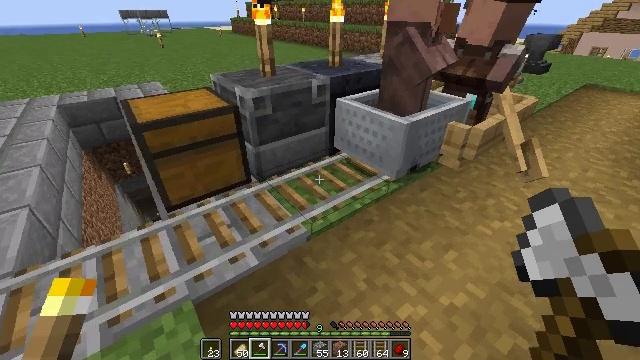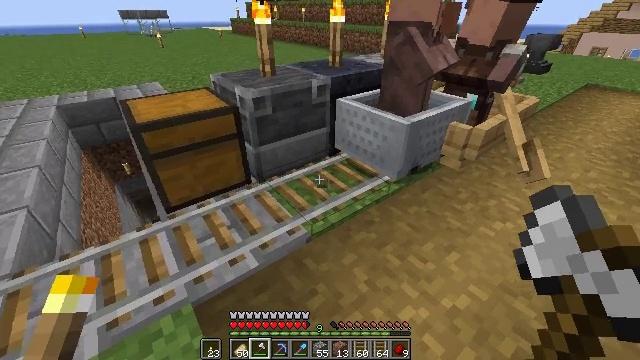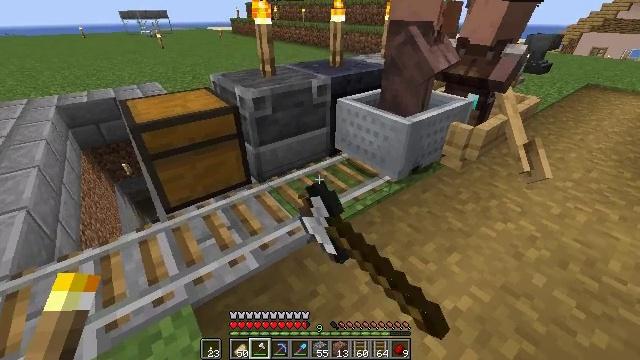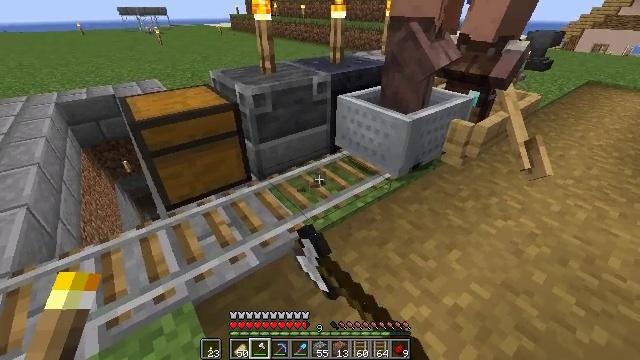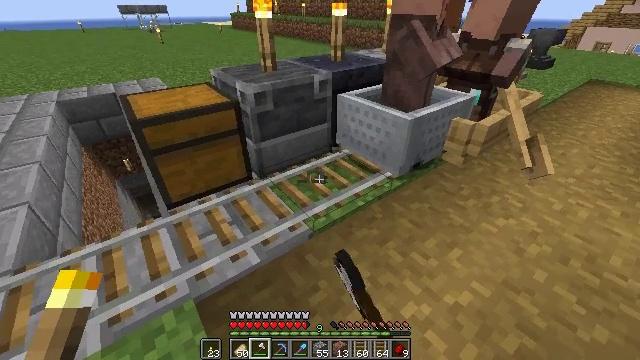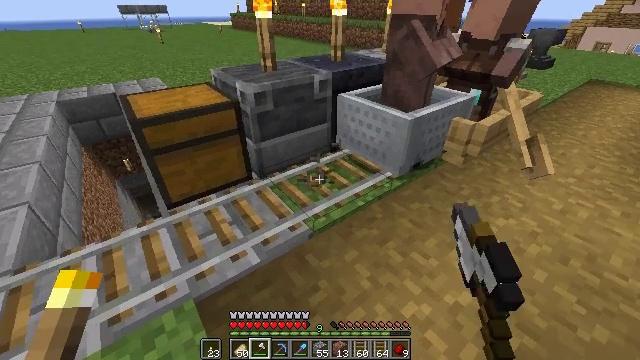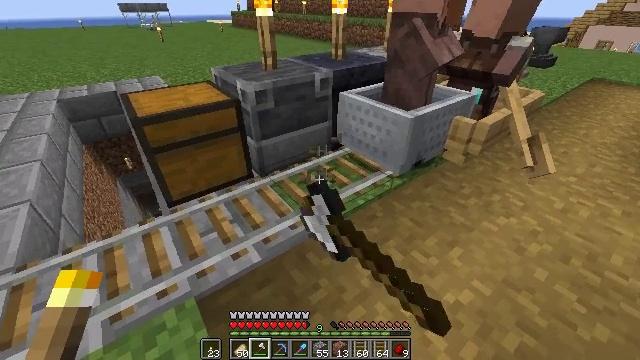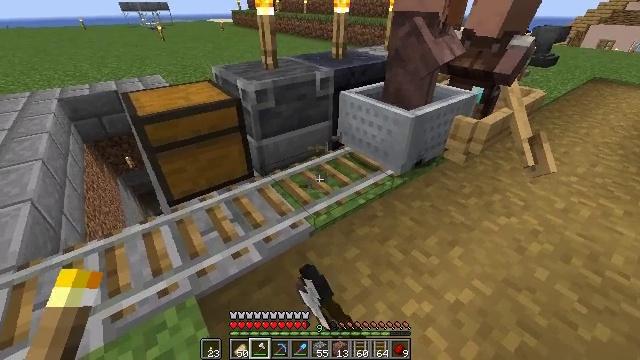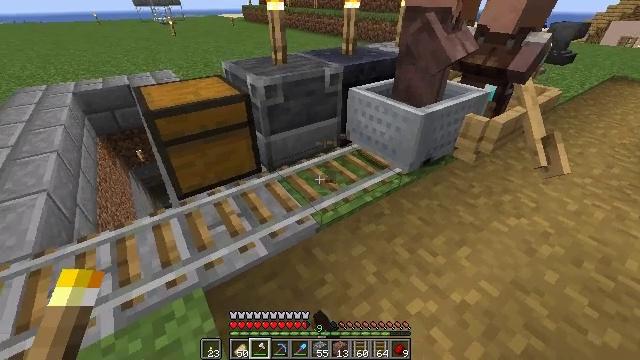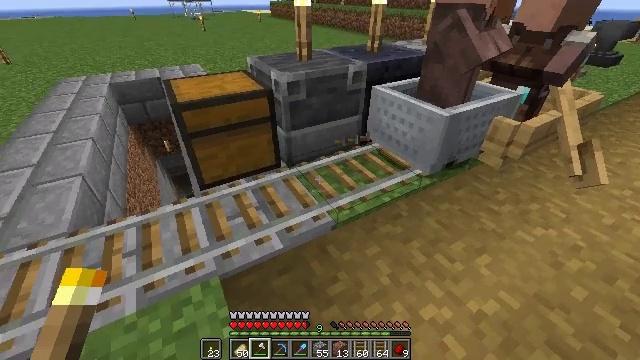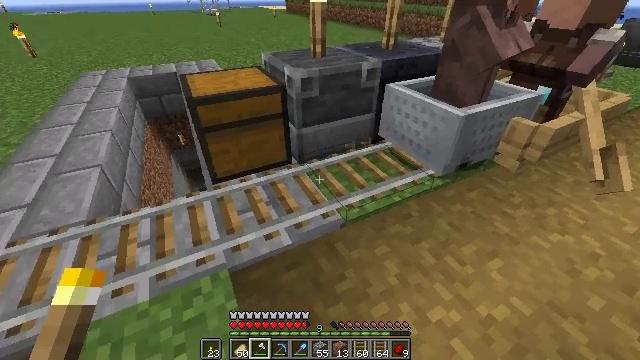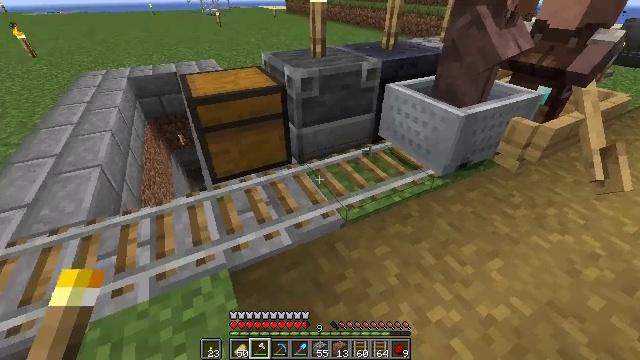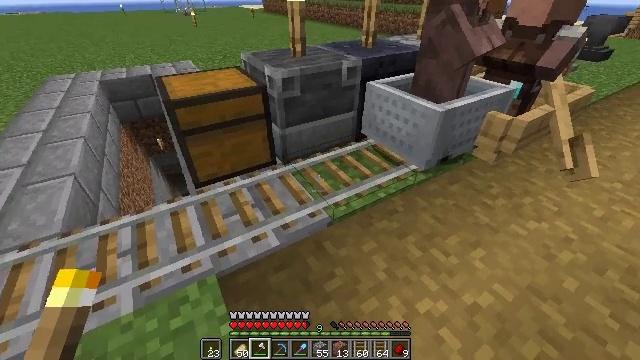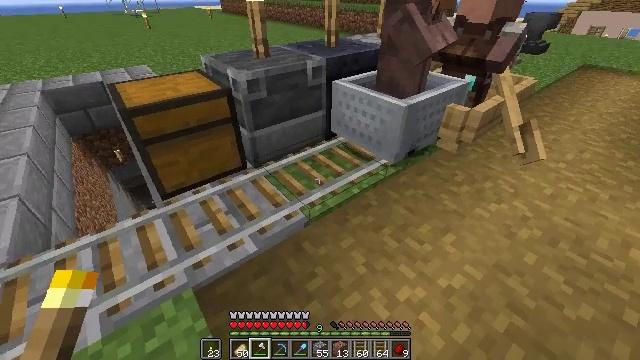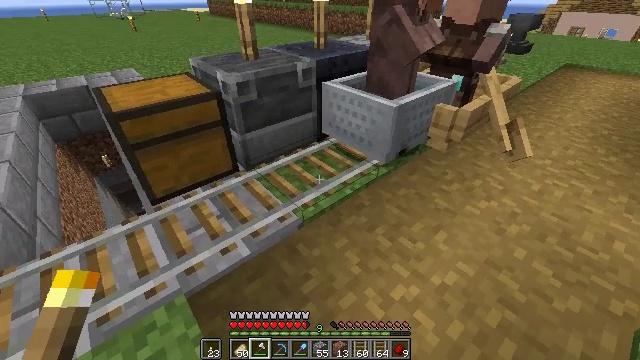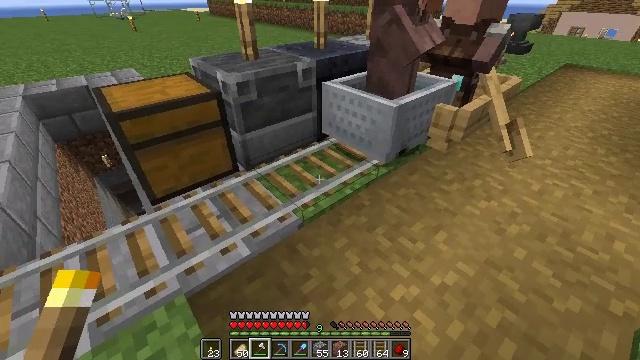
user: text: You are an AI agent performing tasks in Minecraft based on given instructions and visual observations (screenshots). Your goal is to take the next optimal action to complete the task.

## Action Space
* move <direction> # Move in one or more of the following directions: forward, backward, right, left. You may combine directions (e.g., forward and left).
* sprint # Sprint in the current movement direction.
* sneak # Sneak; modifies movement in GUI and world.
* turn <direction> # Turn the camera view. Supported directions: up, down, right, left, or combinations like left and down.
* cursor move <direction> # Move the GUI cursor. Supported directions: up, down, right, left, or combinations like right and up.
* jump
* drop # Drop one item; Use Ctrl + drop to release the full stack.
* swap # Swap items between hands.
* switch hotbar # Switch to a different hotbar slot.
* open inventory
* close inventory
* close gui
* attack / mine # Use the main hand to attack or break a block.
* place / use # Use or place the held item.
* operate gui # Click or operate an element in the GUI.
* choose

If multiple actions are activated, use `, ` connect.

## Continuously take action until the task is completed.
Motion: motion action
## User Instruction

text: Pick up the rail by attacking it.
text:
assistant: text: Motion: attack / mine
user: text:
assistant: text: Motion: attack / mine
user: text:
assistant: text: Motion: attack / mine
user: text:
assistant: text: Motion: attack / mine
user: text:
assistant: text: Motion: attack / mine
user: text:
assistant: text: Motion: attack / mine
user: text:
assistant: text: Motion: no_op
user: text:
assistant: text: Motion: turn left
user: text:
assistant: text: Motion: turn left
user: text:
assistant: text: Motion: turn left
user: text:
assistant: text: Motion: no_op
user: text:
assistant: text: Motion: turn right
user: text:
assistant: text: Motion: turn right
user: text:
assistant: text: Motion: turn right
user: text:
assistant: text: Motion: no_op
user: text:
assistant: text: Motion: attack / mine
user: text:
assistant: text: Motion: attack / mine
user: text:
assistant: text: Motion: attack / mine
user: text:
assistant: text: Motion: attack / mine
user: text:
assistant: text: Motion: attack / mine
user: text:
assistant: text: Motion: attack / mine
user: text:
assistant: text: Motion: attack / mine
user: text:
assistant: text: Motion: attack / mine
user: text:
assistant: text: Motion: attack / mine
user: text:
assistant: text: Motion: attack / mine
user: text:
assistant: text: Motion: no_op
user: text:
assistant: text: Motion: no_op
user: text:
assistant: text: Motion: turn left
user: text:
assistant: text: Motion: turn left
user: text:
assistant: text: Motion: turn left